Aerial crown-view tile of a tropical tree (Barro Colorado Island, Panama), acquired 20240918:
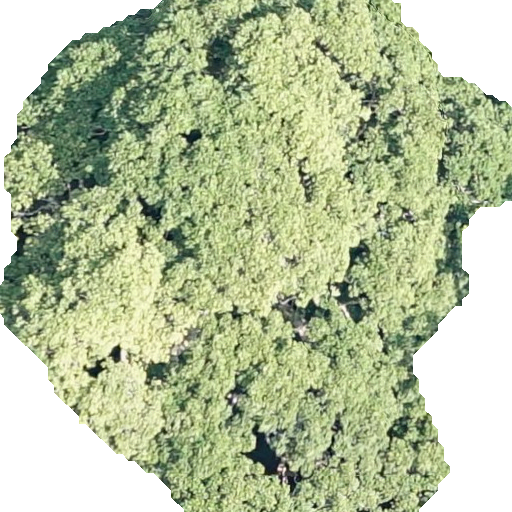
Species: Sterculia apetala
GBIF accepted scientific name: Sterculia apetala
Crown area: 352.788 m²